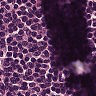
Metastatic tissue present: no